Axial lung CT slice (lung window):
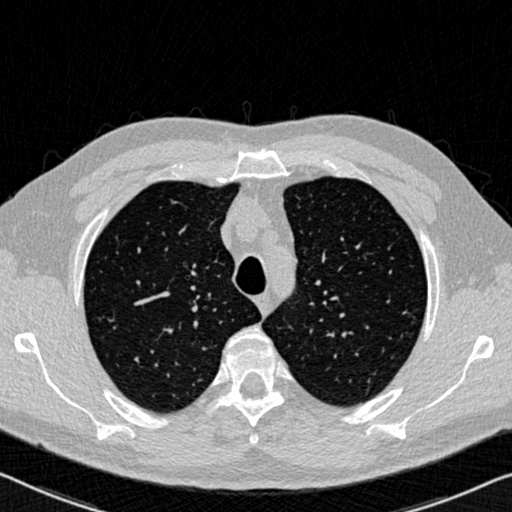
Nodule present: no